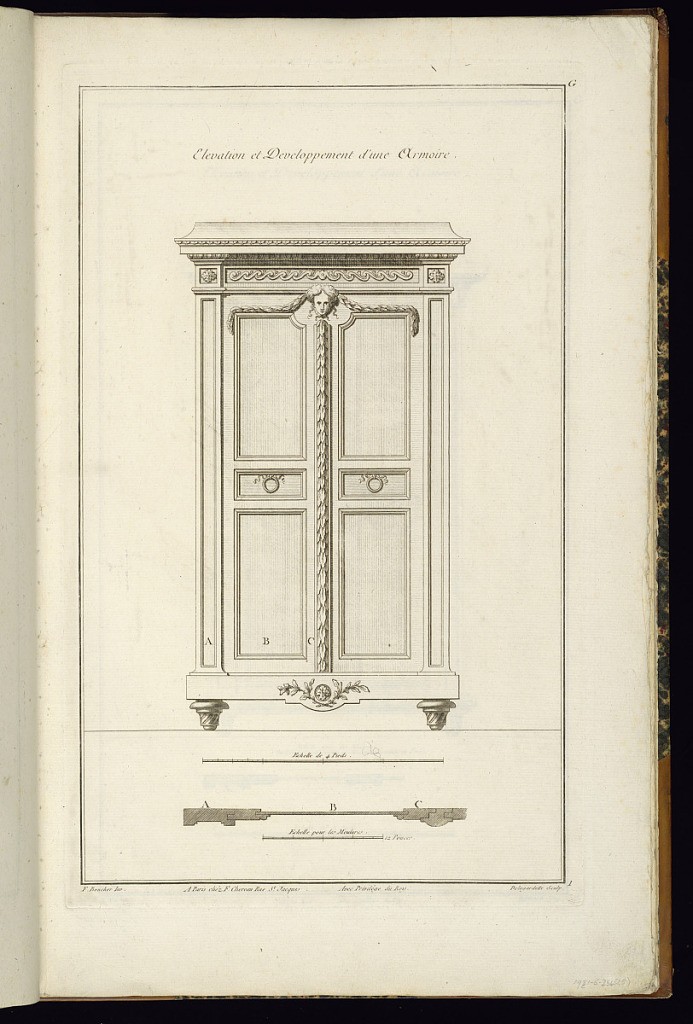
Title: Elevation et Developpement d'une Armoire
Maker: Juste-François Boucher, French, 1736 – 1782
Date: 1774
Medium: Engraving on laid paper
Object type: Print
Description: Elevation of a wardrobe with ornament motifs including lamb tongue, egg and dart, wave pattern, mascaron, leaf garland, rosette, and crossed branches. The plate is signed.